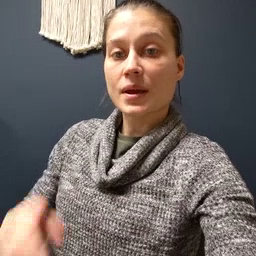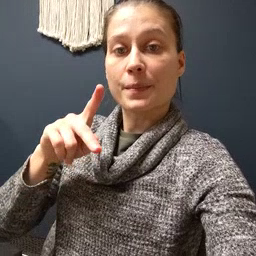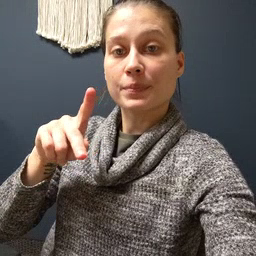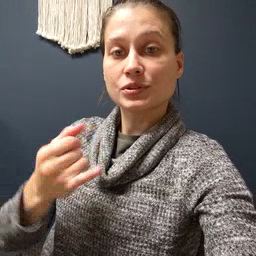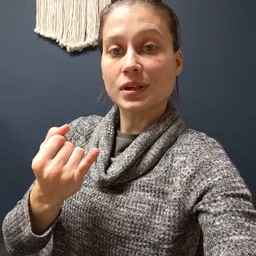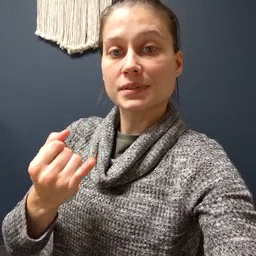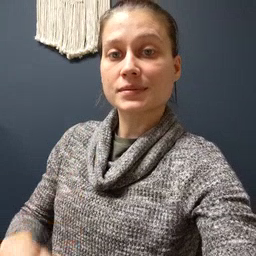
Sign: pajamas